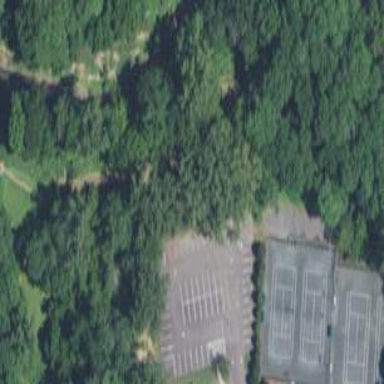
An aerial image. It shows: Parking area.